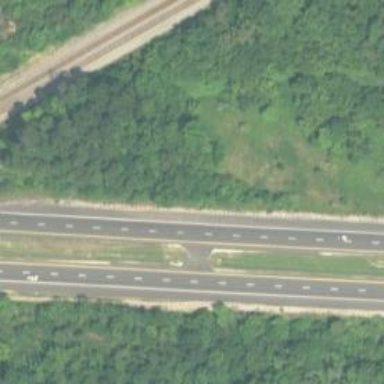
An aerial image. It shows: View of motorway.